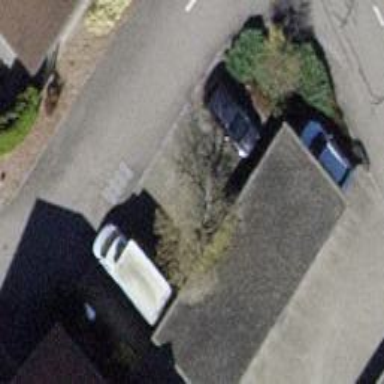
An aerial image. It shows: Garage building.